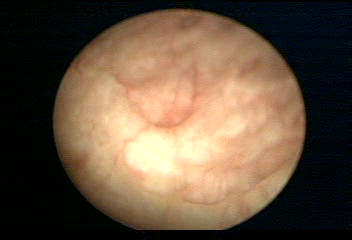
Modality: WLC
Class: Normal mucosa
Bladder cancer association: No